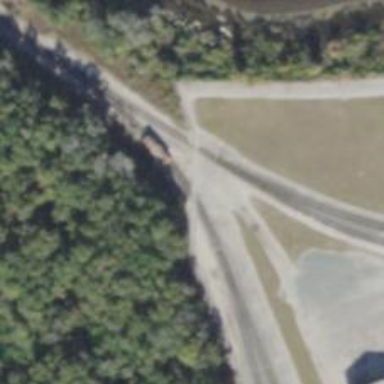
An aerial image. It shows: Railway spur for fuel transportation.